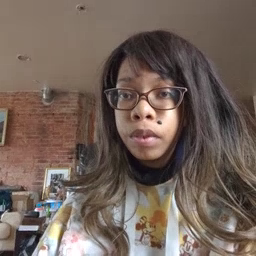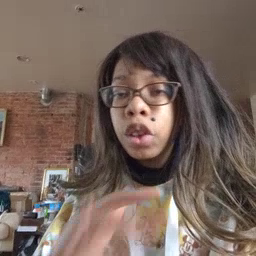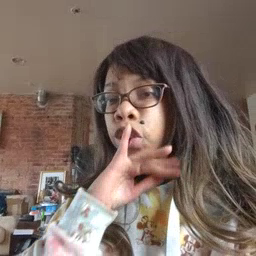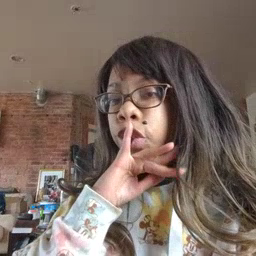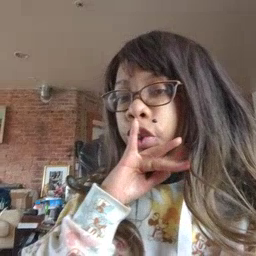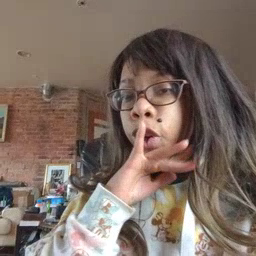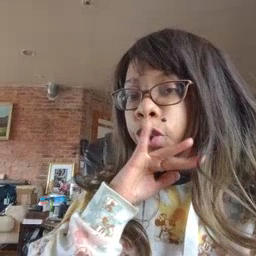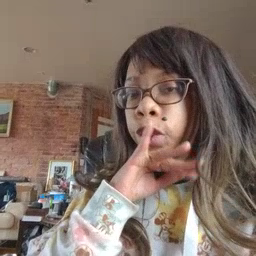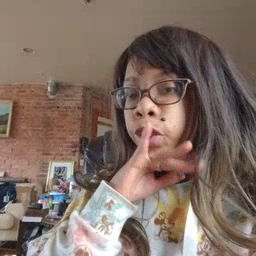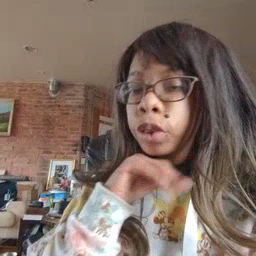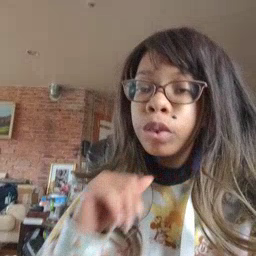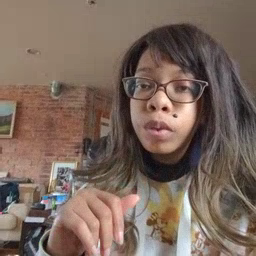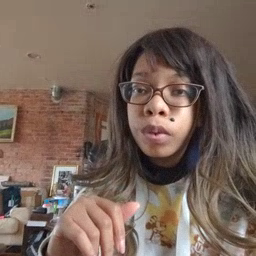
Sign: dirty